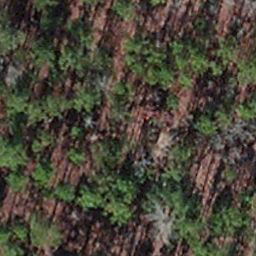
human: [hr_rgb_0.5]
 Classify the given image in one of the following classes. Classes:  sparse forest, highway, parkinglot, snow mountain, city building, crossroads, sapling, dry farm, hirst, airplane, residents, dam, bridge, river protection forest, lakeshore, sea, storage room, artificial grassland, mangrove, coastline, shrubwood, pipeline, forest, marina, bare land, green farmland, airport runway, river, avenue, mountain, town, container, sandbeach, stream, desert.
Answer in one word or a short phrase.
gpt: sapling